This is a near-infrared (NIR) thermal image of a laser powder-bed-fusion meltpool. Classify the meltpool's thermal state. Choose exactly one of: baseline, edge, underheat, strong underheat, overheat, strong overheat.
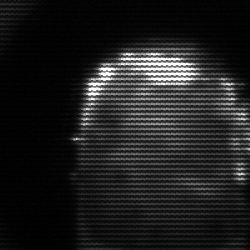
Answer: baseline